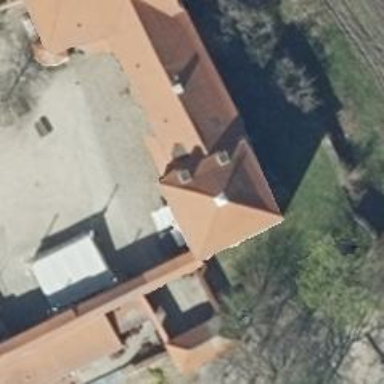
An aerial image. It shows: Museum building that serves as museum.